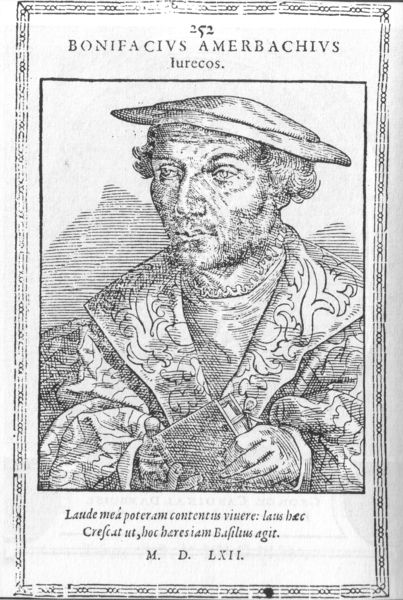
Titel: Bildnis des Bonifacius Amerbach
Künstler: Tobias Stimmer
Institution: (Seriendruck)
Schlagwörter: kopf, mann, schatten, weiß, finger, grau, hut, hüte, kopfbedeckungen, mund, nase, schwarz, stirn, blick, muster, ornament, bart, hemd, kappe, mütze, mützen, augen, falten, gesicht, halten, kragen, rahmen, ärmel, bildnis, herr, hände, portrait, porträt, haare, mantel, stoff, kinn, lippen, locken, kopfbedeckung, wangen, grafik, graphik, floral, verzierung, buch, druck, schwarz-weiß, schraffur, stich, titel, lockig, seite, illustration, text, brokat, buchdruck, halbprofil, luther, kupferstich, proportionen, latein, lateinisch, proportion, geischt, kodex, gelockt, bonifacius, bonifaz, 1562, guthenberg, bucgdruck, schabasdeckel, tschawasdeckel